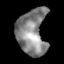
Tissue: lung
Cell type: Epithelial cells
Senescence score: 0.2302
Nuclear area (px): 1300
Mean DAPI intensity: 133.484